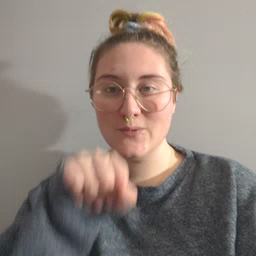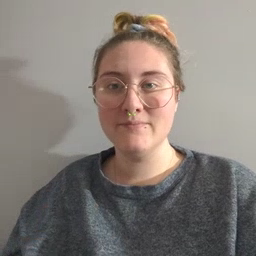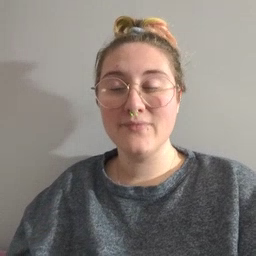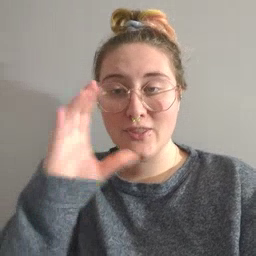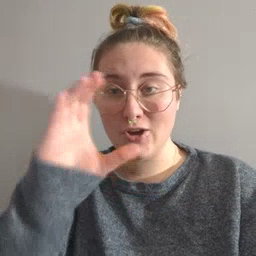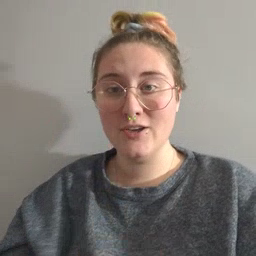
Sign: look